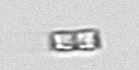
Label: Bacillariophyceae_morphotype1